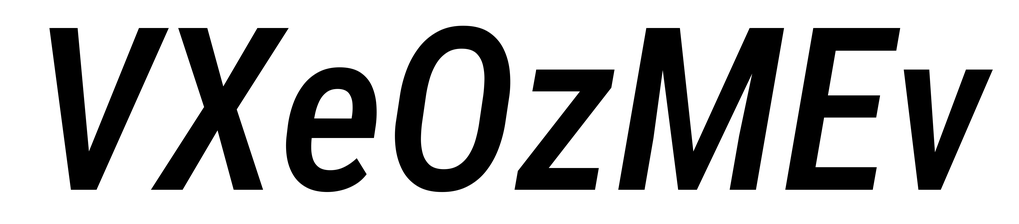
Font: Roboto-Italic_Condensed_Medium_Italic